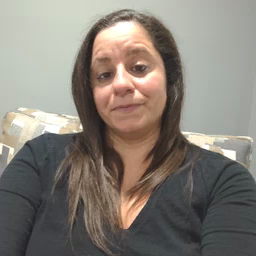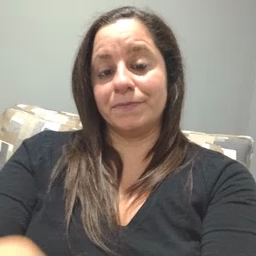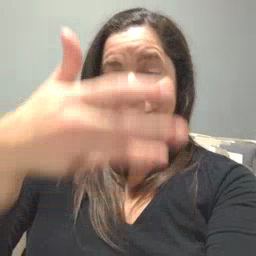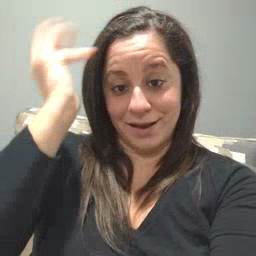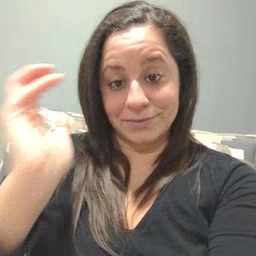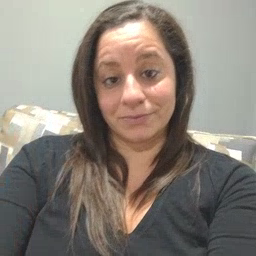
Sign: lion